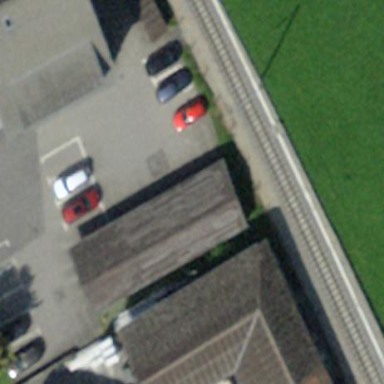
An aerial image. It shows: Garage.